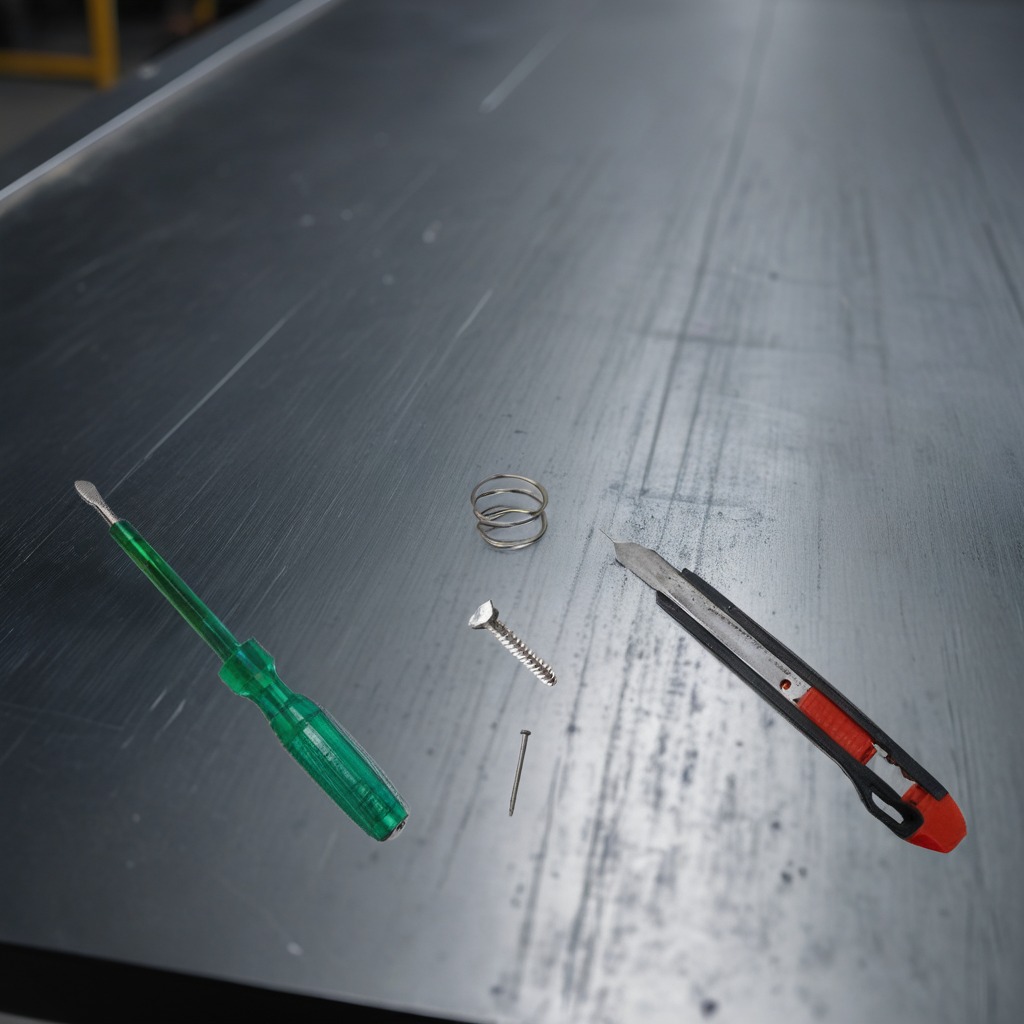
A utility knife, a metal machine screw, an iron nail, a coiled metal spring, and a screwdriver are lying on the cold steel table in a mining workshop.